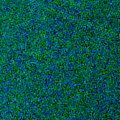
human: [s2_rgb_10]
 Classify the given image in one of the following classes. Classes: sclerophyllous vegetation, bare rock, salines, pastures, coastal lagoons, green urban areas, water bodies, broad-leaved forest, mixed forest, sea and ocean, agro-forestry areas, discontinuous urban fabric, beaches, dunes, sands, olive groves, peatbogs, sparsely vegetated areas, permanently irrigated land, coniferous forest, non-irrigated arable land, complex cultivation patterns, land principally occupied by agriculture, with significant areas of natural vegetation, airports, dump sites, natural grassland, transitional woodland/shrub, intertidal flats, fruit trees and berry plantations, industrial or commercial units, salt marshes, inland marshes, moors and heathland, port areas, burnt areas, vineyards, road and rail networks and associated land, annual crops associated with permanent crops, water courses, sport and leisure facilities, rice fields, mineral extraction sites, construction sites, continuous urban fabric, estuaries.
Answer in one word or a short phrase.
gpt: sea and ocean